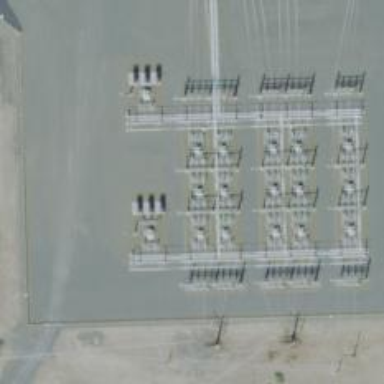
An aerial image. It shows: Switch used for power control.